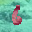
Label: 6